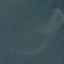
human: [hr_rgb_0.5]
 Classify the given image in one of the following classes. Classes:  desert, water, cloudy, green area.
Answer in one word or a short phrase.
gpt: water